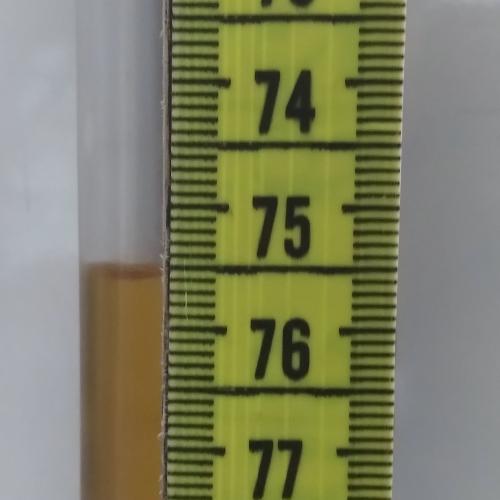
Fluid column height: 75.6 cm